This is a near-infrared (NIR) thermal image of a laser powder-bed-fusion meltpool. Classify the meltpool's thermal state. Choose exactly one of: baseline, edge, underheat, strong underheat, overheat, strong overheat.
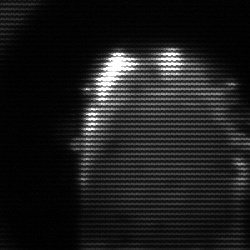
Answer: baseline